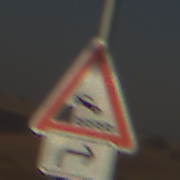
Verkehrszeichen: Ufer
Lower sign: RichtungsangabeDurchPfeile5
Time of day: MorningAfternoon
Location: Outdoor (Nature)
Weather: Clear
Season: NotSpecified
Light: Natural